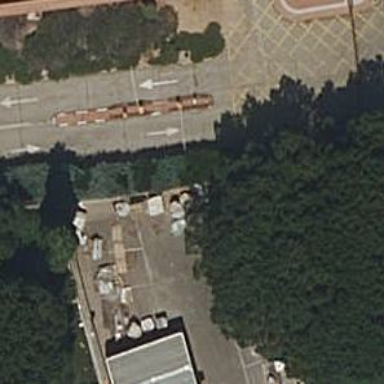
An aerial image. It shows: Lift gate barrier.